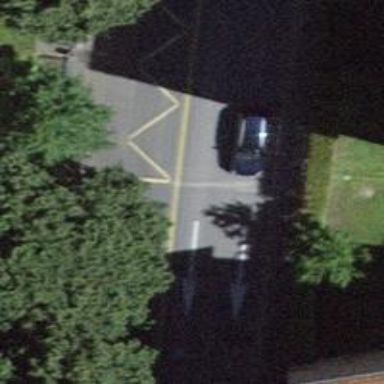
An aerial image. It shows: Bus stop with shelter. It is platform for public transport.